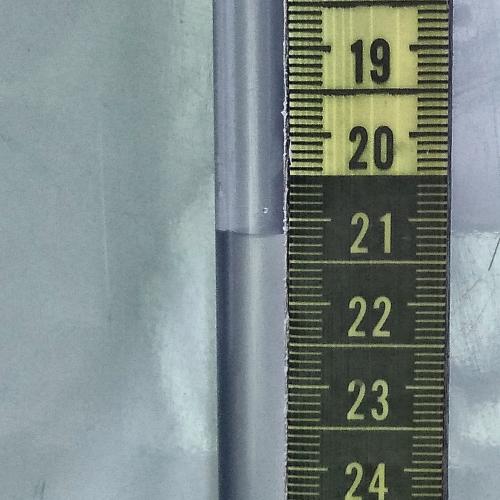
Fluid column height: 21.2 cm